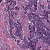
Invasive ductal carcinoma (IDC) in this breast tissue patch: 1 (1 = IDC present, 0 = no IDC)